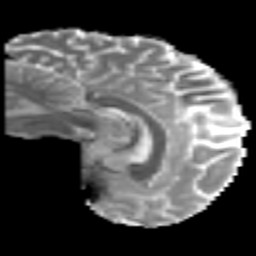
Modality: MD
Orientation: sagittal
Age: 39
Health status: ill
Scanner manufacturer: philips
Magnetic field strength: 3 T
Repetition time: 9 s
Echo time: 0.127 s